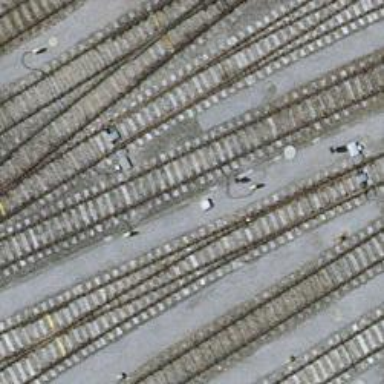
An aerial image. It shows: Railway switch.